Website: walmart
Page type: customer-info-address
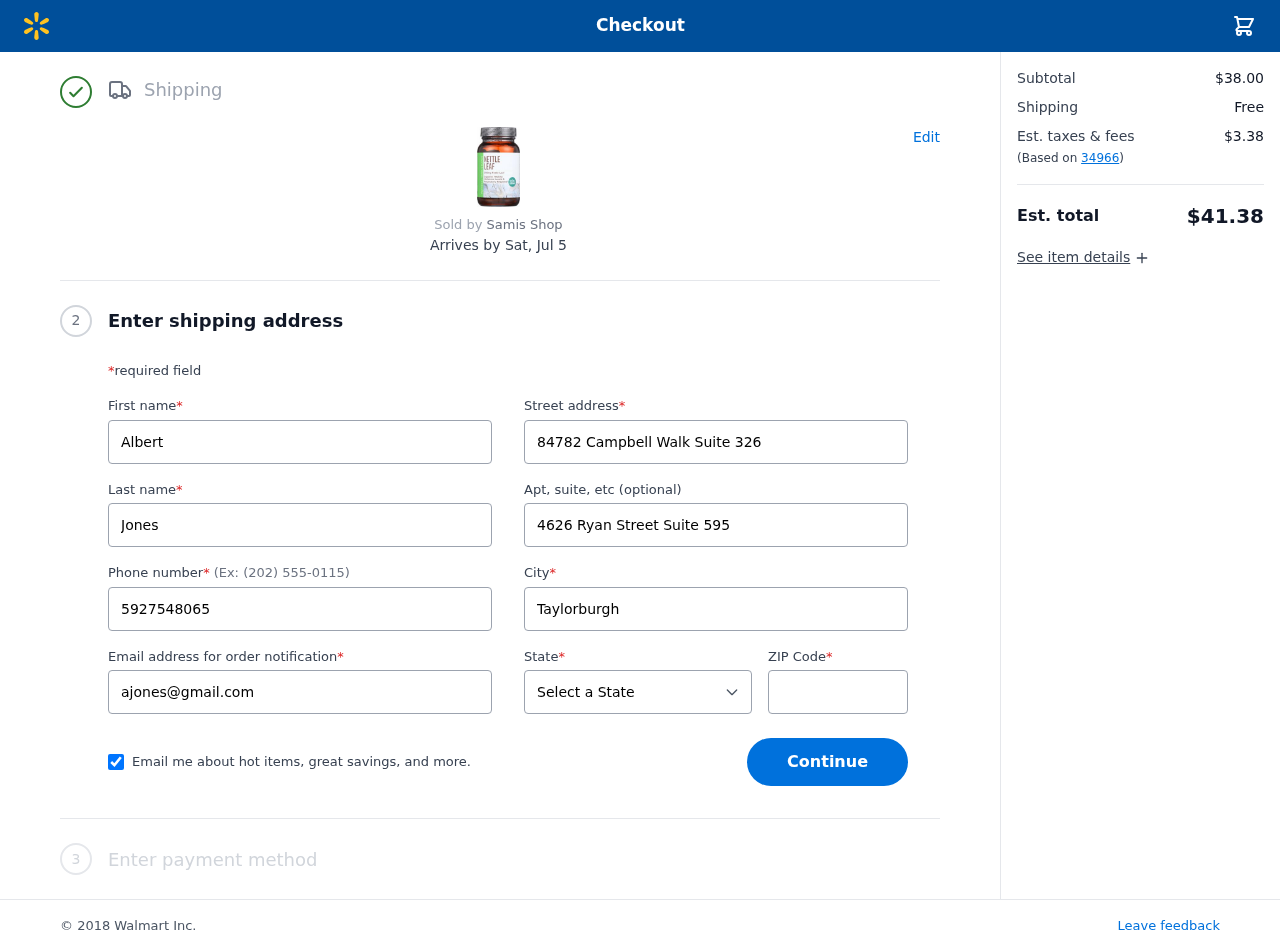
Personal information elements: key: PII_CITY
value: Taylorburgh
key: PII_EMAIL
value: ajones@gmail.com
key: PII_FIRSTNAME
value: Albert
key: PII_LASTNAME
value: Jones
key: PII_PHONE
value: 5927548065
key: PII_POSTCODE
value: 34966
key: PII_STATE
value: Massachusetts
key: PII_STREET
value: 84782 Campbell Walk Suite 326
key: PII_STREET2
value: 4626 Ryan Street Suite 595
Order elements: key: ORDER_DELIVERY_DATE
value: Sat, Jul 5
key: ORDER_SUBTOTAL
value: $38.00
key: ORDER_SHIPPING_COST
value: Free
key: ORDER_TAX
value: $3.38
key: ORDER_TOTAL
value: $41.38